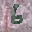
Label: 6